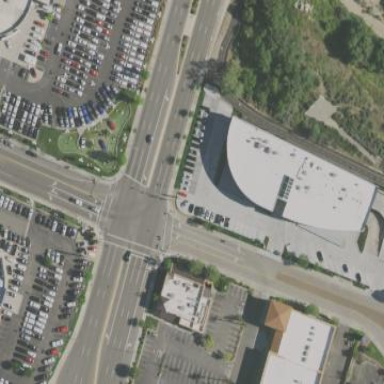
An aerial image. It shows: Building used as car shop.